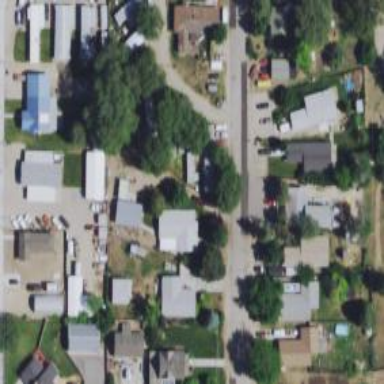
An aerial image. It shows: Residential area known as trailer park.